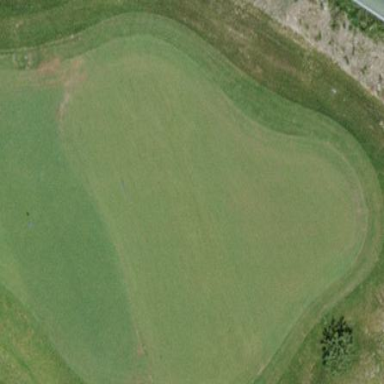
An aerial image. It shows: Picturesque green golfing area with grass land use.